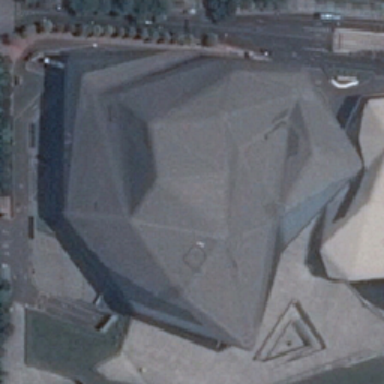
At the corner of the two intersections there are irregular lawns and two irregular buildings which are black and white .